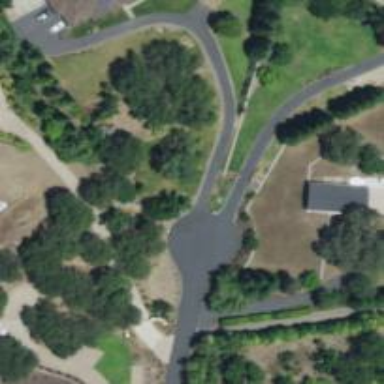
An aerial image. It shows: Turning circle on the road.